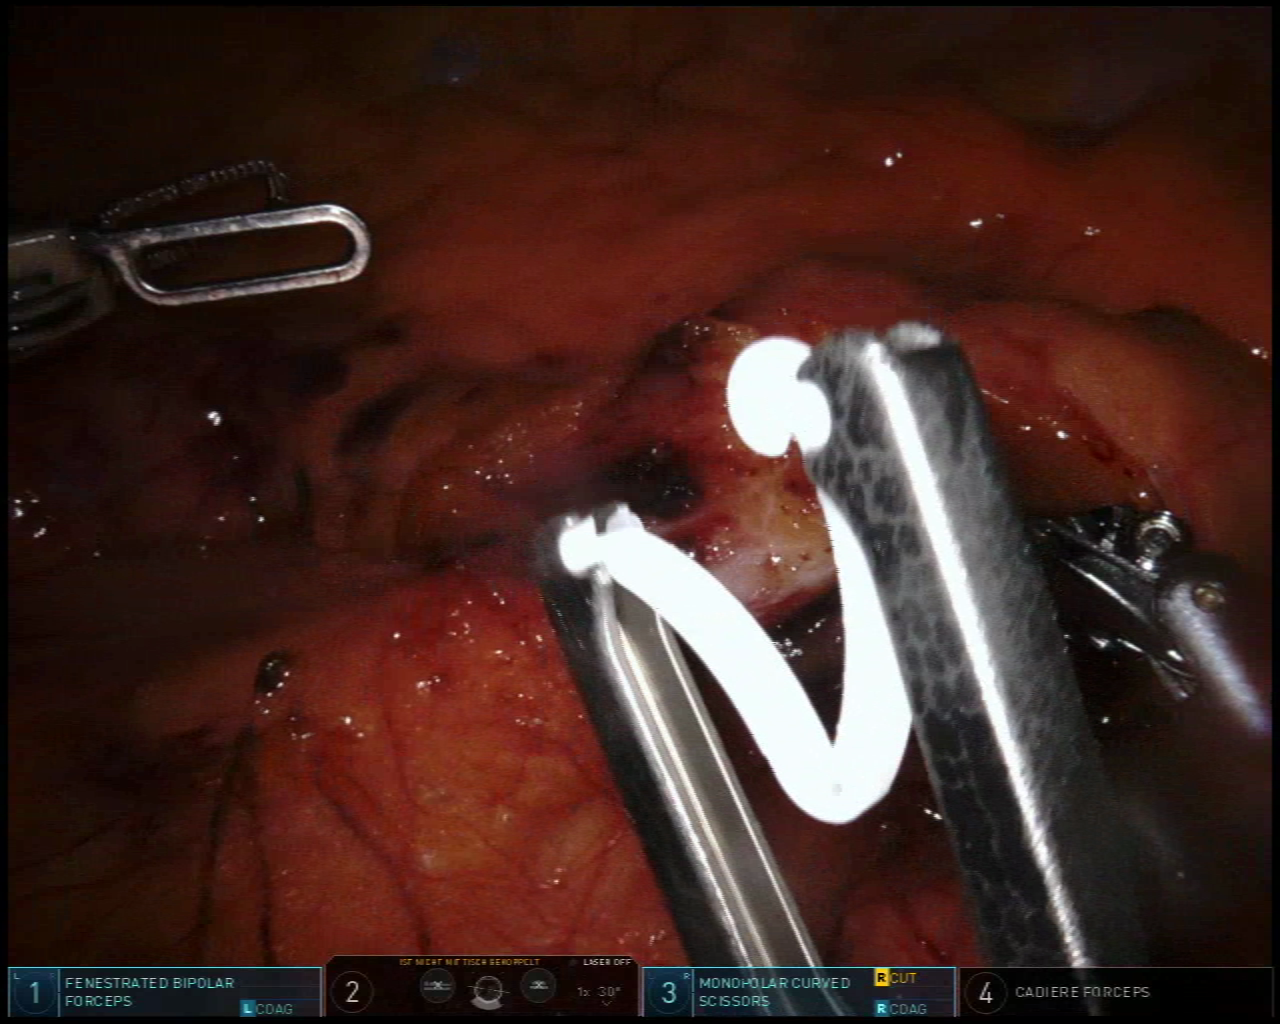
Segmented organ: inferior_mesenteric_artery
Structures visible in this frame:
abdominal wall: no
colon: no
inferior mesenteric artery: yes
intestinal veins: no
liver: no
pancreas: no
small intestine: no
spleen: no
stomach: no
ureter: no
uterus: no
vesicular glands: no